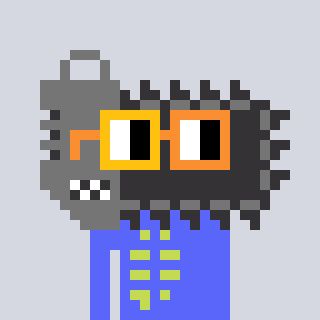
a pixel art character with square yellow and orange glasses, a chainsaw-shaped head and a purple-colored body on a cool background